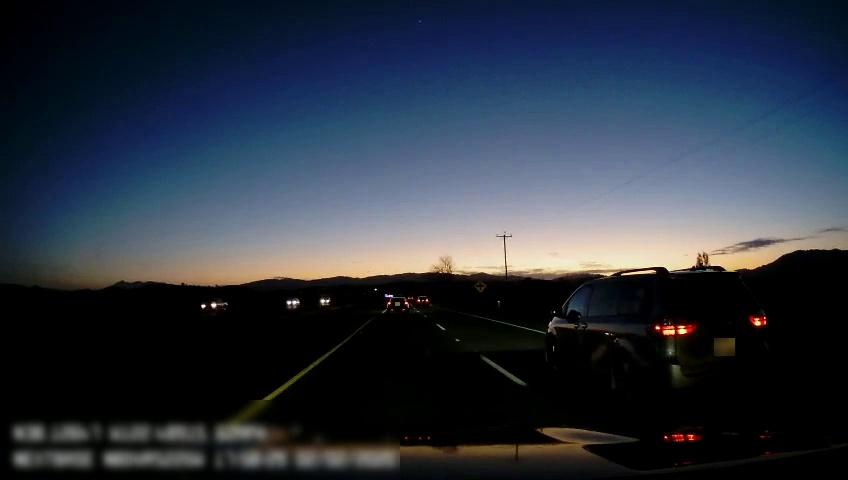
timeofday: Dusk/Dawn/Twilight
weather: Sunny
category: Drivable Space
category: Vehicles | Car
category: Vehicles | Car
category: Vehicles | Car
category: Vehicles | SUV
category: Vehicles | SUV
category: Vehicles | SUV
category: Lanes | Alternate Lane
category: Lanes | Current Lane
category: Lanes | Current Lane
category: Traffic | Signs